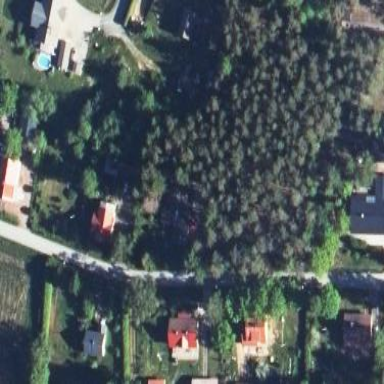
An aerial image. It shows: Forest area.